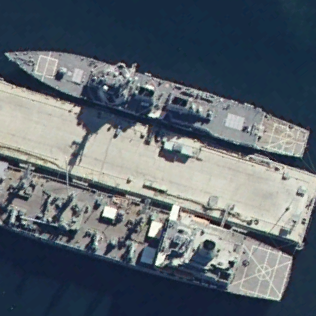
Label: destroyer